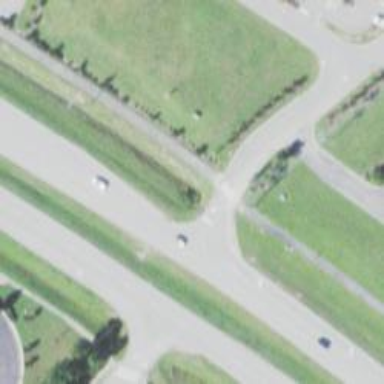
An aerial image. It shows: Marked crossing for cyclists on cycleway.